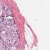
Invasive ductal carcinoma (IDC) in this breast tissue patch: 0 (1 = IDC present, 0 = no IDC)